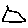
Label: triangle